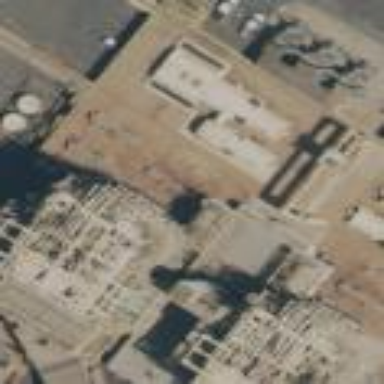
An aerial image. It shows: Building with gas-powered steam turbine generator.